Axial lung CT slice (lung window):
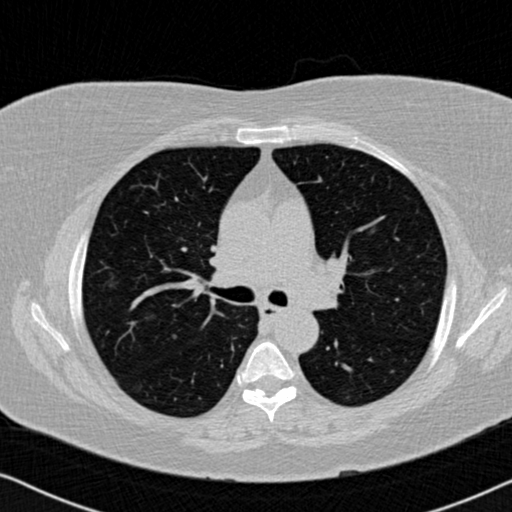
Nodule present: yes
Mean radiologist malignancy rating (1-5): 3